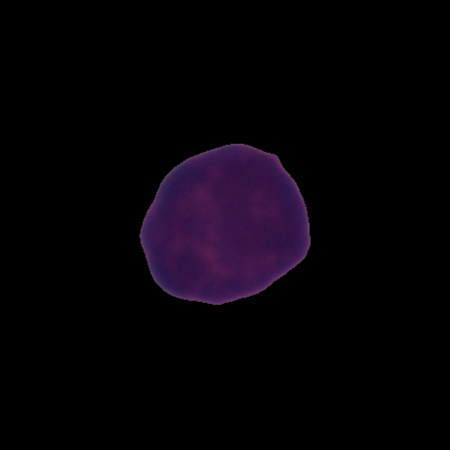
Label: healthy